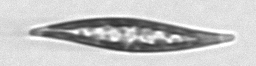
Label: Pleurosigma